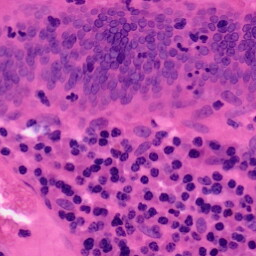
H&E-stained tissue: Colon